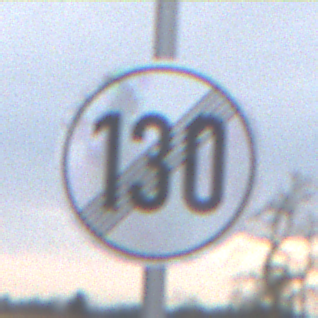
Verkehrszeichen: EndeGeschwindigkeit130
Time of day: MorningAfternoon
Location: Outdoor (Suburban)
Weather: Overcast
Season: NotSpecified
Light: Natural